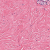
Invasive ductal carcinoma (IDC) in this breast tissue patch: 0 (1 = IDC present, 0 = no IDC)